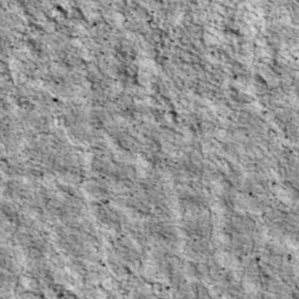
Label: non_frost